Question: I'm quite newbie to WPF and need some help. There is a Canvas in WPF containing figures, images, text and so on. I'd like to implement a box which contains preview of canvas' content and capable of panning and zooming. Something similar to this:

Any ideas how to implement this?
Thanks in advance!
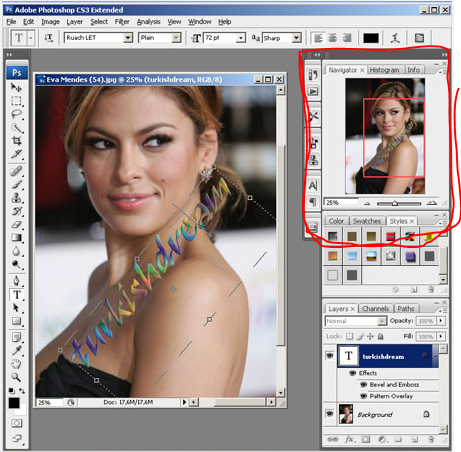
Answer: Probably the easiest way that you could do that would be to use the <URL>. Basically, it just like any other 'Brush', so you could just paint a plain old 'Rectangle' with it, but the important difference is that you can set whatever you like for its 'Visual' property and that will appear in the 'Rectangle'.
More than that, it is also live, so any changes that you make to whatever you used as the 'Visual' will be updated in the painted 'Rectangle'. It's been a while, but I'm pretty sure that it has a 'ViewBox' which enables you to just show a part of the 'Visual' as well.
Furthermore, as all (I think) of the UI controls extend the 'Visual' class, that means that you can set any UI object as the 'VisualBrush.Visual' property value. Please see the linked page for more information and code examples.